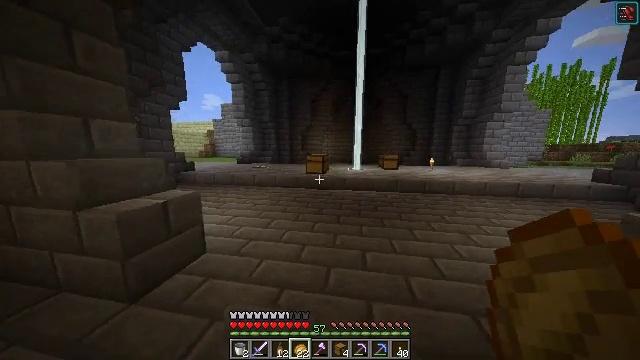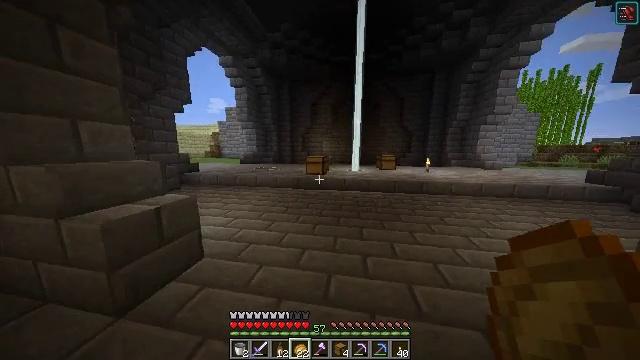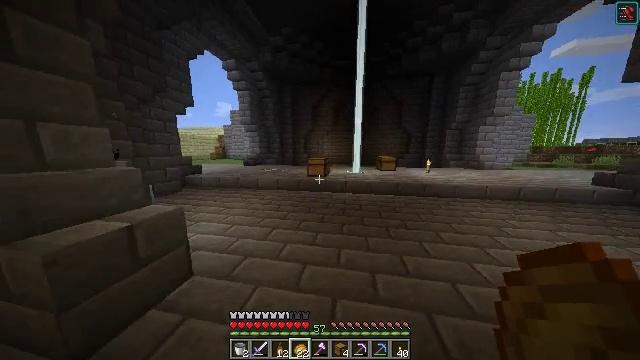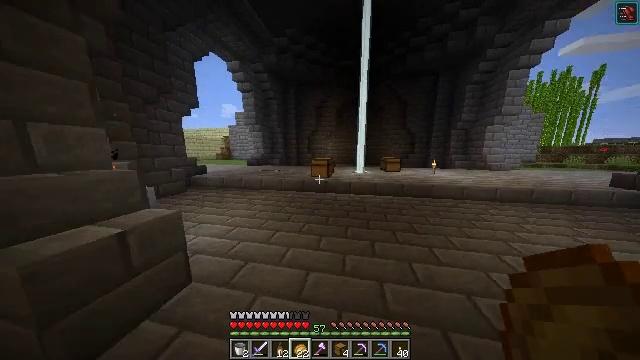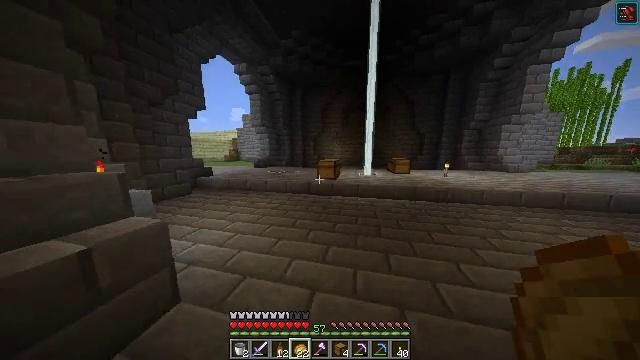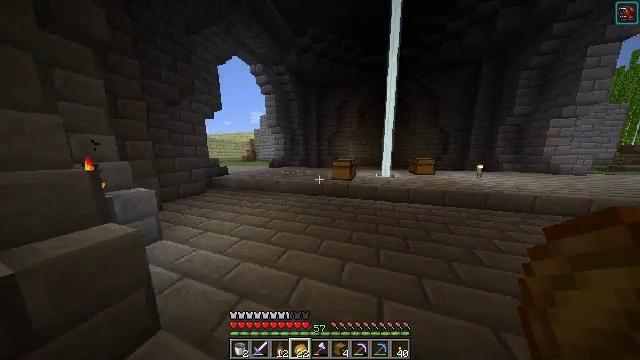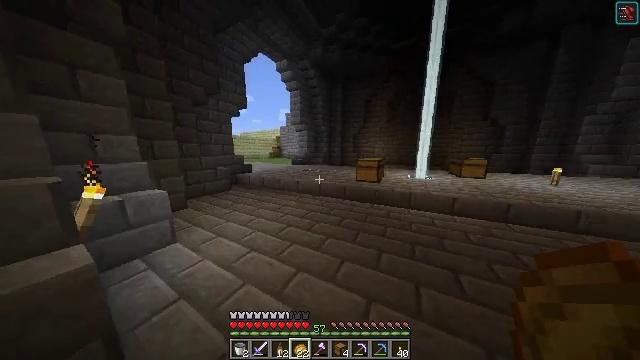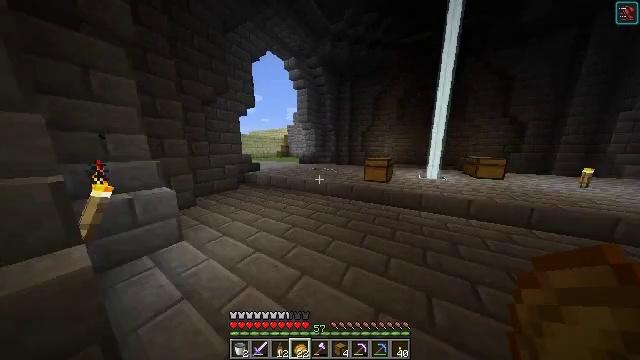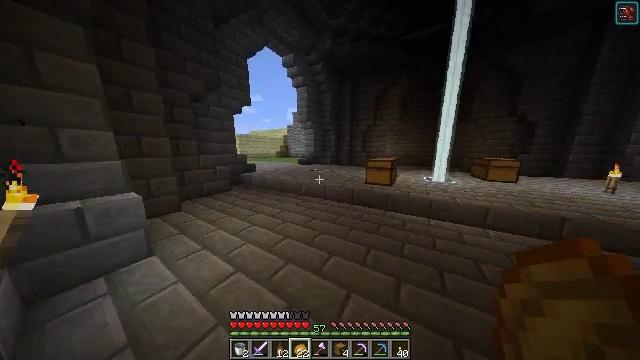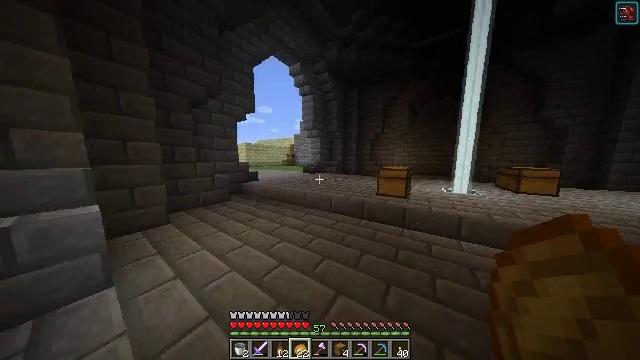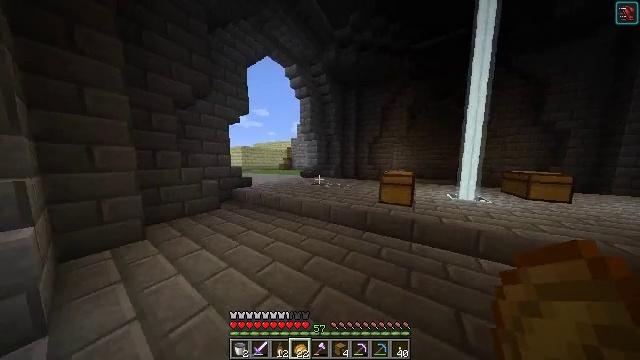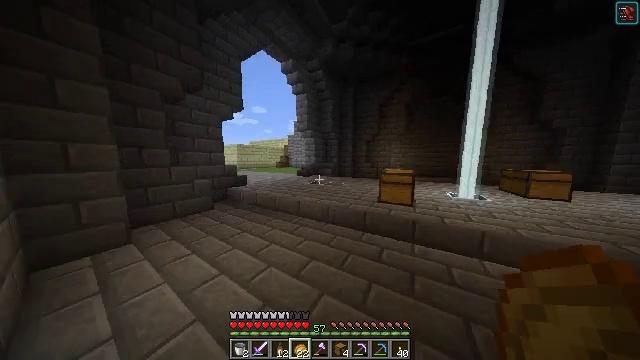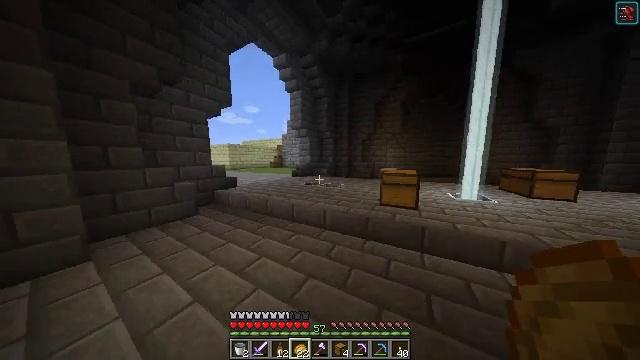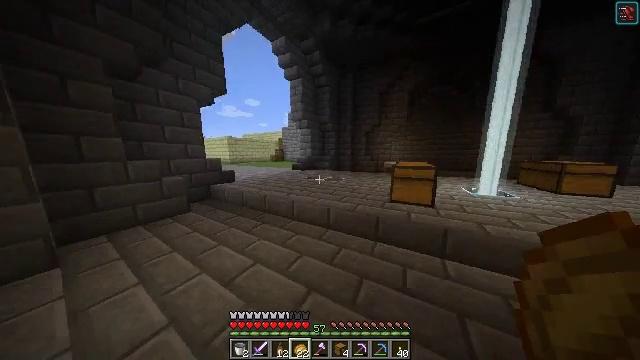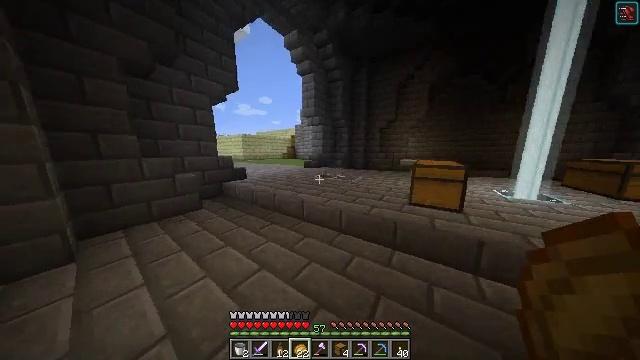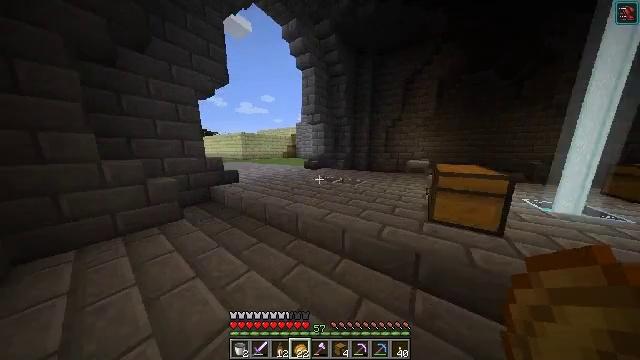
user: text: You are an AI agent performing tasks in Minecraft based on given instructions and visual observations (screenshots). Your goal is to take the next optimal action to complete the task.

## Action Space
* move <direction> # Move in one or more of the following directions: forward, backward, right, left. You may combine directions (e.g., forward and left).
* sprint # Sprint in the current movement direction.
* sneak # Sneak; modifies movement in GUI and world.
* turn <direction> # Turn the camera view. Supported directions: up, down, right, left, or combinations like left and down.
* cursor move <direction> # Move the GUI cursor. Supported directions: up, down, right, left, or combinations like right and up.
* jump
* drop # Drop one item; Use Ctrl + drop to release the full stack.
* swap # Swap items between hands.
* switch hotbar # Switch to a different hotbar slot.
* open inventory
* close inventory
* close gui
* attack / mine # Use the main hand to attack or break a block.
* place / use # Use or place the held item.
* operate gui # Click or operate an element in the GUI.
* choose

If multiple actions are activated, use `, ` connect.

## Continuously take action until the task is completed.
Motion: motion action
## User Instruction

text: Gather the dropper into your inventory.
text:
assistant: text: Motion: move forward
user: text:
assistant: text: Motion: move forward
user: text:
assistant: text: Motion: move forward, turn left
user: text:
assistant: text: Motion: move forward, turn left
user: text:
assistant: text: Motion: move forward, turn left
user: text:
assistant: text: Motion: move forward, turn left
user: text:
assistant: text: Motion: move forward, turn left
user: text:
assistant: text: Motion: move forward
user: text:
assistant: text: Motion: move forward, turn left and up
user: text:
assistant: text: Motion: move forward, turn up
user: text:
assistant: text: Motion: move forward, turn right
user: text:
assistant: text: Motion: move forward, turn right
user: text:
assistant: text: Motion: move forward, turn down
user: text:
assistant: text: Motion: move forward, turn left
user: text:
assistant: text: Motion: move forward
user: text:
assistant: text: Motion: move forward, turn left
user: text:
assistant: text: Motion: move forward, turn left
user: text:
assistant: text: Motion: move forward, turn left and down
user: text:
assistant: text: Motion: move forward, turn left
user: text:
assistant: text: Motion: move forward, turn left
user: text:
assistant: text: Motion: move forward, turn left
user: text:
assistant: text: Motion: move forward, turn left
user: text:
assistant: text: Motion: move forward, turn left
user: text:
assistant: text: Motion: move forward
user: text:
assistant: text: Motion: move forward, turn left
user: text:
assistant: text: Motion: move forward and move right, turn left
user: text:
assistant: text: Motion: move forward and move right, turn left
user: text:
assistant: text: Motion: move forward and move right, turn left
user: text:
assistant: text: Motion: move forward and move right, turn left
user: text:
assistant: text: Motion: move forward and move right, turn left